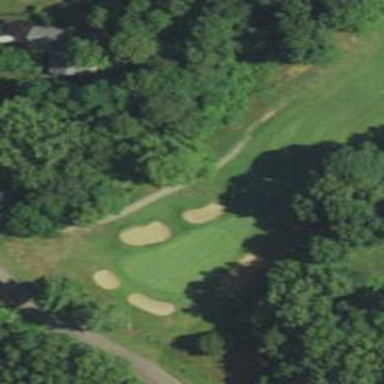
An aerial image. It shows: Path for golf carts.